Interaction volume radius: 5 \u00c5
Interaction volume height: 15 \u00c5
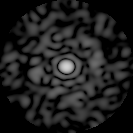
Disorder parameter: 0.8311